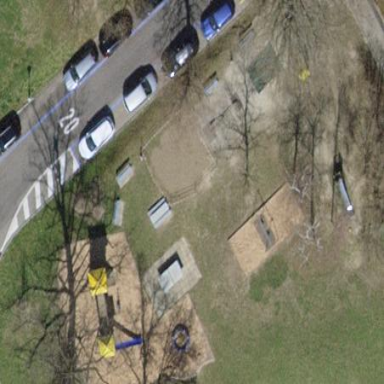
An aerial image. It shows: Playground area for leisure activities on the land.